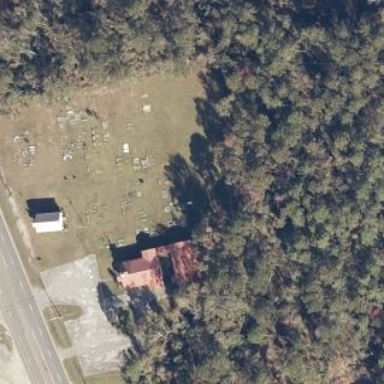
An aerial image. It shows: Cemetery.